Interaction volume radius: 5 \u00c5
Interaction volume height: 15 \u00c5
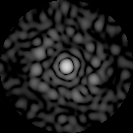
Disorder parameter: 0.8091